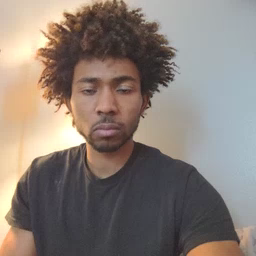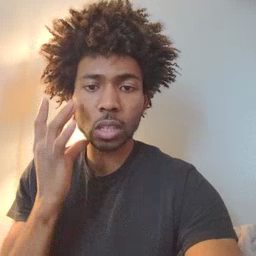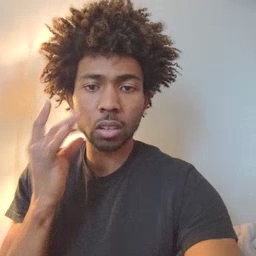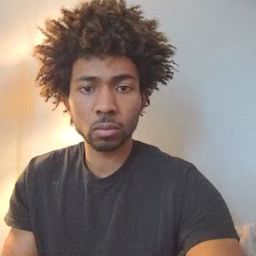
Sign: kitty